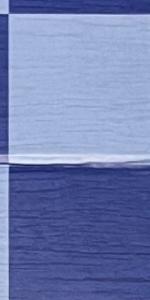
Label: Empty